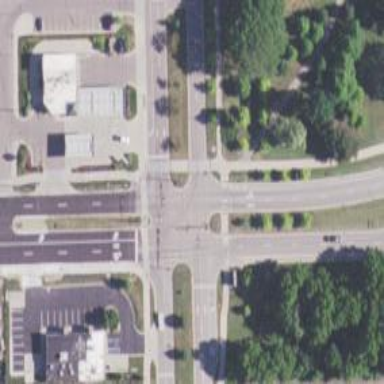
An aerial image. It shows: Marked crossing on asphalt footway.